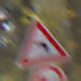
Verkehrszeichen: KurveLinks
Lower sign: UeberholverbotKraftfahrzeuge
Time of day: MorningAfternoon
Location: Outdoor (Nature)
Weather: Overcast
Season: Autumn
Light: Natural